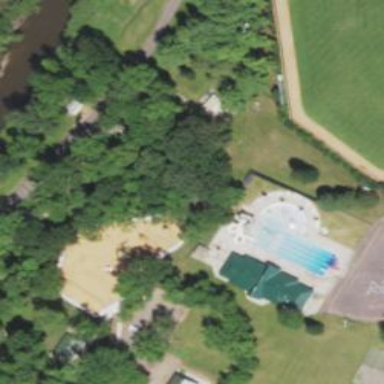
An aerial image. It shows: Water park.